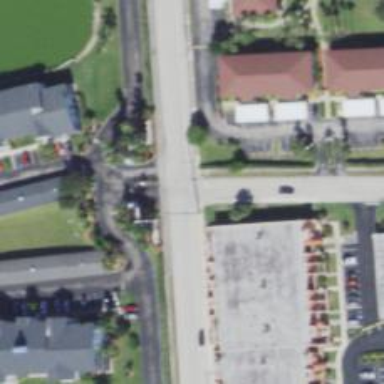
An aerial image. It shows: Residential road.